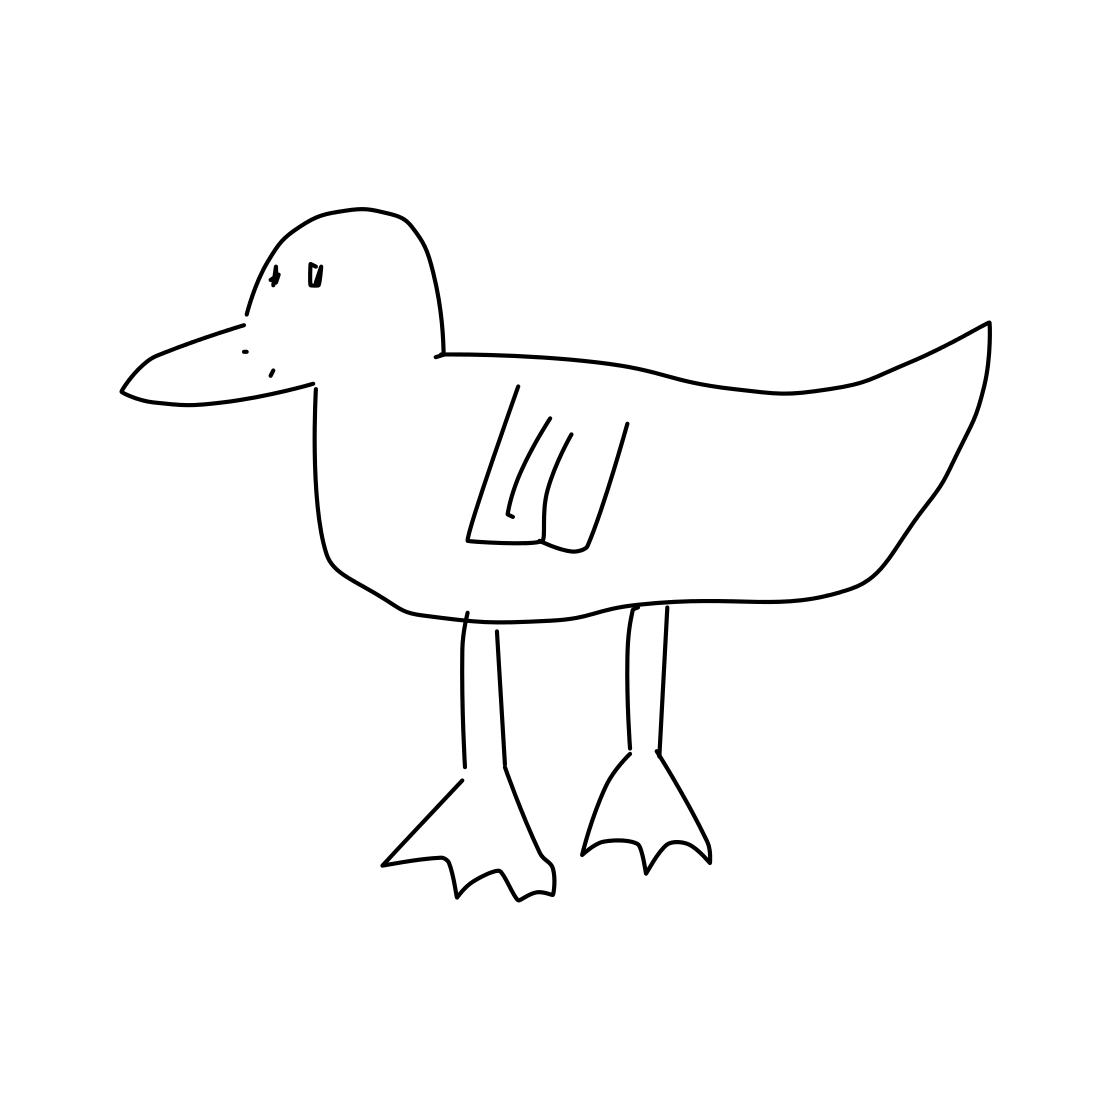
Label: duck